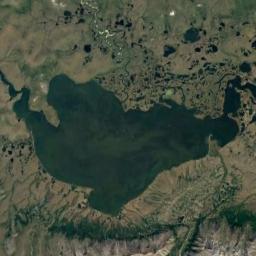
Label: lake